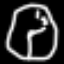
Label: clock